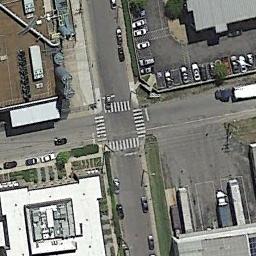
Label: intersection